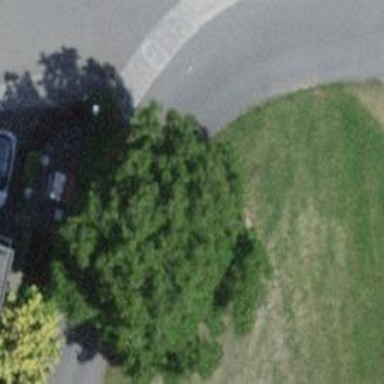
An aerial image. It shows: Brown bench in the vicinity.